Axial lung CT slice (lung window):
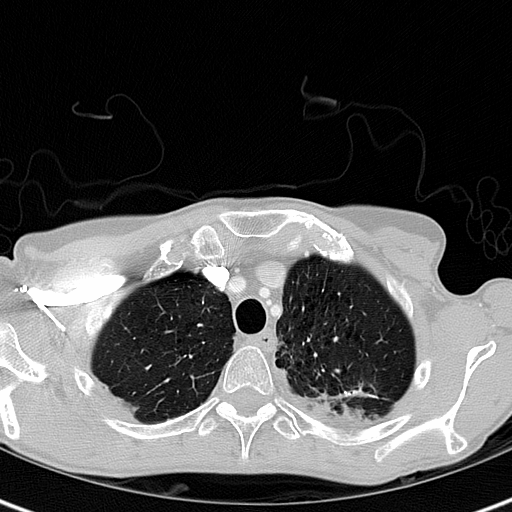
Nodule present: no